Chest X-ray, PA view. Patient: 67 years old, sex M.
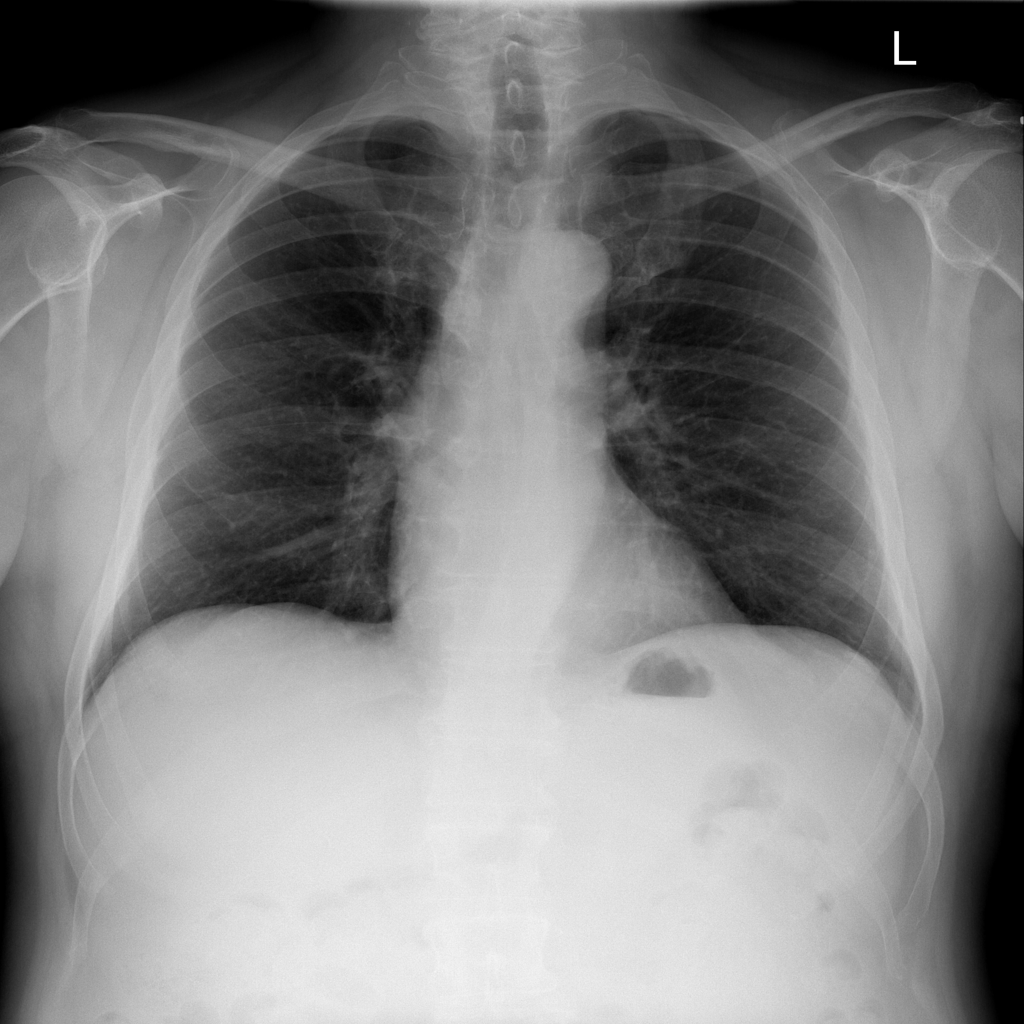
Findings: No Finding